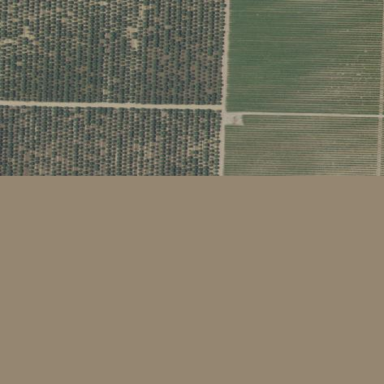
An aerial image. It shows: Open space properties vineyard with grape crops.